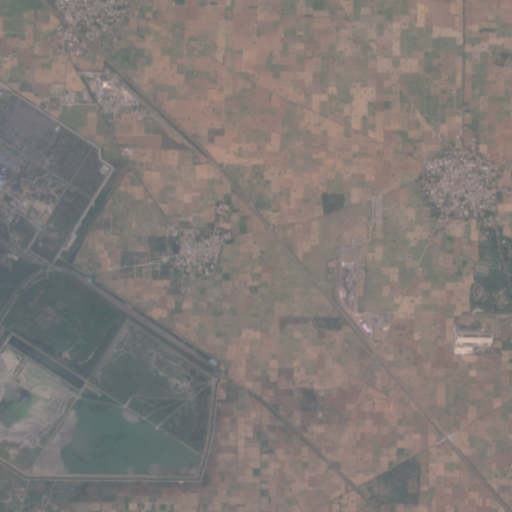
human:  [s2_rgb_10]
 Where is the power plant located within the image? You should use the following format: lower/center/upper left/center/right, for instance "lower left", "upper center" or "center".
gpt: The power plant is located in the left of the image.
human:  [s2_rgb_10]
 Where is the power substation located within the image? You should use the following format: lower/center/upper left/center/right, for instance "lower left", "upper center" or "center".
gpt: The power substation is located in the upper left of the image.
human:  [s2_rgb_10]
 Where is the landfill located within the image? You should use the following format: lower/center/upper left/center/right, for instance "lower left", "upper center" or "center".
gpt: There is no landfill in the image.